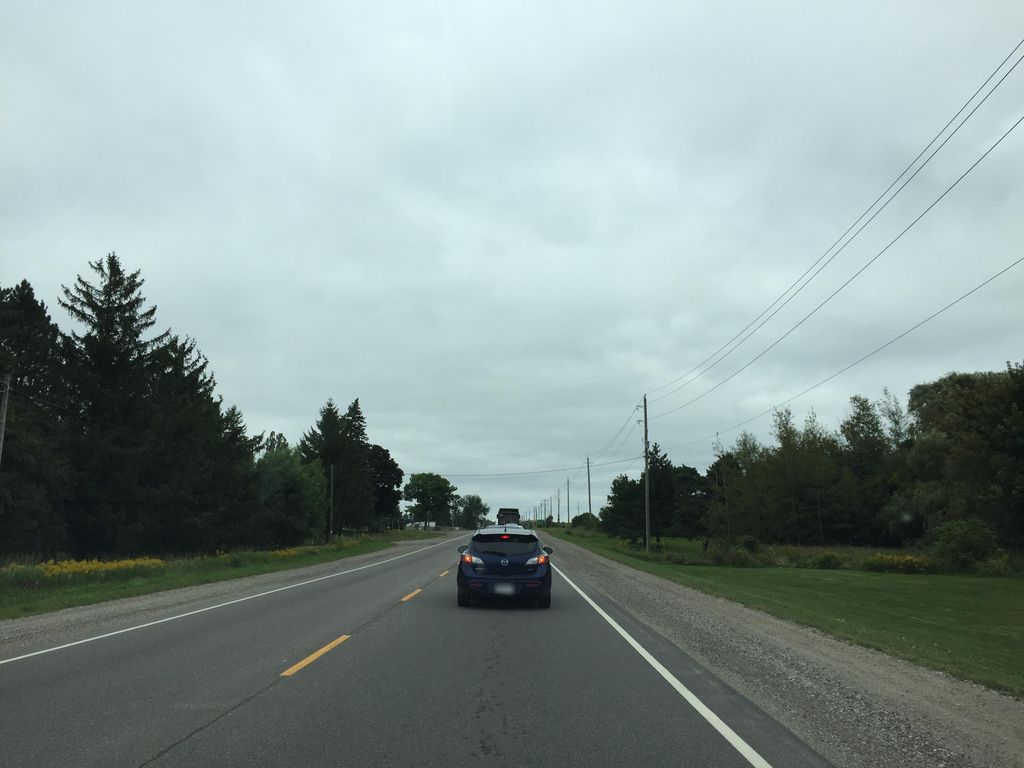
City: kitchener-waterloo